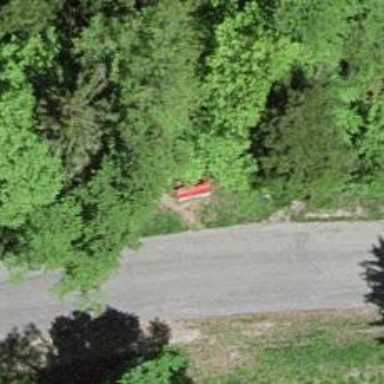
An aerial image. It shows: Bench for seating.